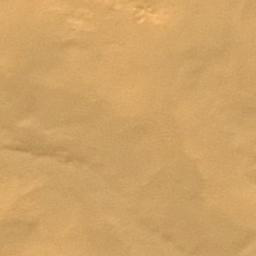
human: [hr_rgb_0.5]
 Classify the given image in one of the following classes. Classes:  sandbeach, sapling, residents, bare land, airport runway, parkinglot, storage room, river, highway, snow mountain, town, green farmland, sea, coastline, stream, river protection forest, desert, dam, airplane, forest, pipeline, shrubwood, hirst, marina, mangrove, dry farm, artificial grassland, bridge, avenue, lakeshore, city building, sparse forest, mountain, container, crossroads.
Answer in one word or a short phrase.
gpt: desert